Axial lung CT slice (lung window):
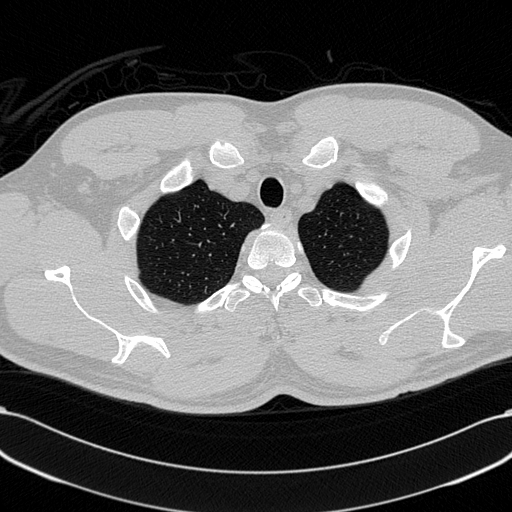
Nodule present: no